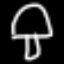
Label: mushroom